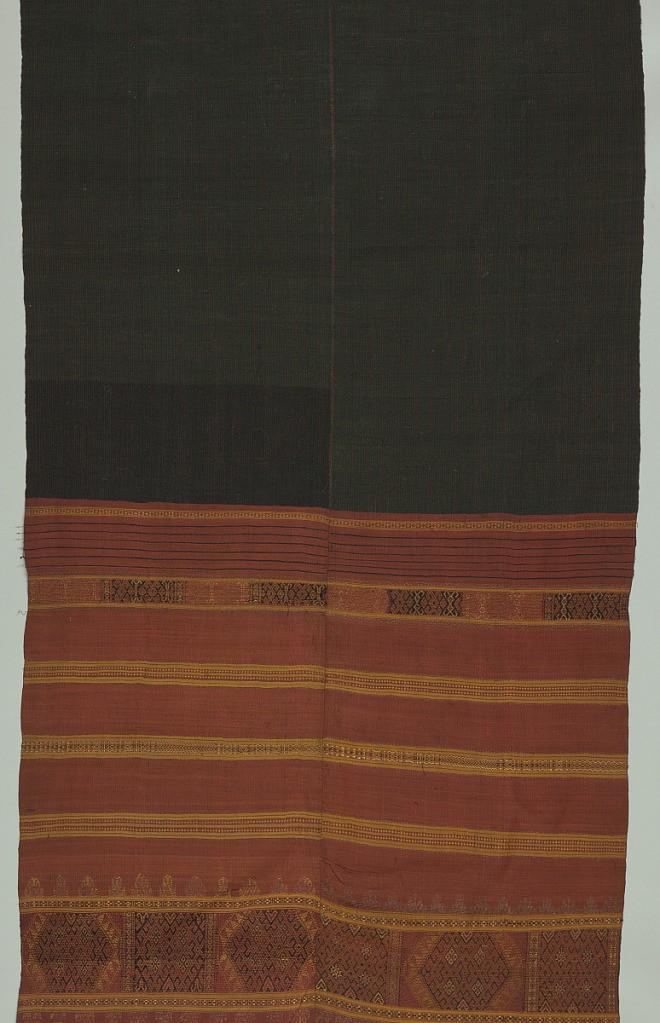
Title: Sarong
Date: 19th century
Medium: Meidum: silk, cotton, metallic threads Technique: plain weave with continuous supplementary weft patterning
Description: Two breadths of cotton joined in center. Black center area showing a fine red stripe running through. On either side is a wide border woven in yellow, black, and gold in a geometric (patola-inspired) design.